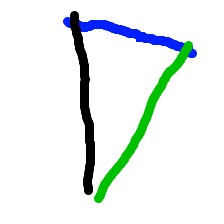
Shape: triangle